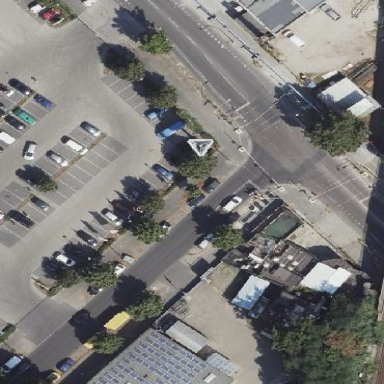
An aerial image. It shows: Street-side parking area with sett surface.